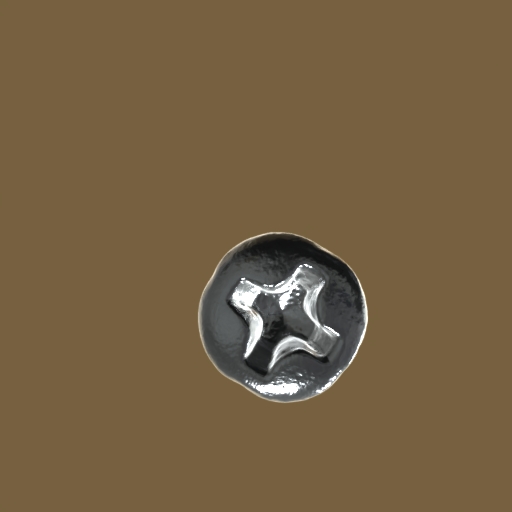
Label: screw